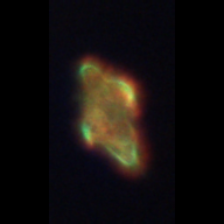
Taxon: Akashiwo
Group: Dinoflagellates